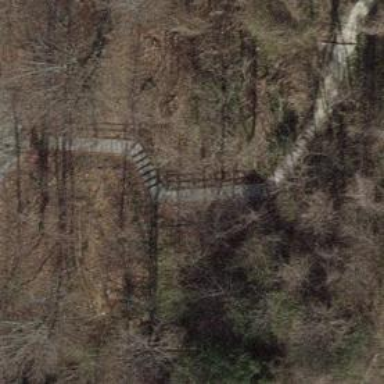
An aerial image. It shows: Road with steps.